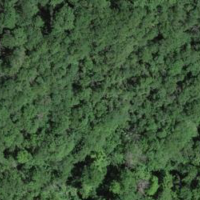
EUNIS habitat code: 41
Species observed at this site:
Mercurialis perennis